Question: How do I create a custom shape (a quadrilateral with rounded corners) in Flutter?
It should look similar to the image.
Is there a way to plot each of vertices and then specify radius for the corners?

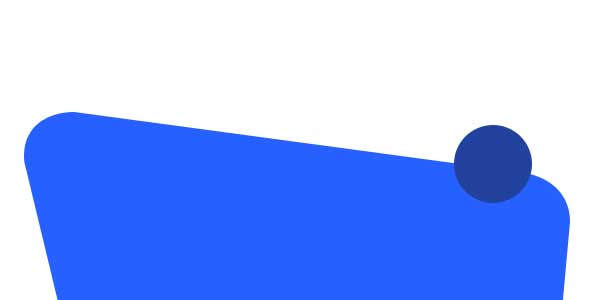
Answer: For any custom shape, you can use a CustomPainter. This gives you access to the rich Canvas drawing API, where you can draw shapes, text, lines, gradients, etc etc. You will need to work out the lines and curves to draw around the quadrilateral. (If you have access to a vector drawing package you can probably grab the curve parameters out of that, otherwise just experiment (best to use use absolute co-ordinates, rather than relative if working by hand).)
Here's a template for such a Widget - note, the numbers in this are nonsense - they are there you give you an idea of what to fill in where.
'''
final Path quadPath = new Path()
..moveTo(123.0, 12.2)
..relativeLineTo(1.1, -0.2)
..relativeCubicTo(4.2, -0.6, 12.1, 1.3, 3.2, 3.1)
// etc all the way around
..close();
class LogoWidget extends StatelessWidget {
@override
Widget build(BuildContext context) {
return new SizedBox(
width: 350.0,
height: 240.0,
child: new CustomPaint(
painter: new LogoPainter(),
),
);
}
}
class LogoPainter extends CustomPainter {
@override
void paint(Canvas canvas, Size size) {
Paint paint = new Paint()
..color = Colors.blue
..strokeWidth = 0.0;
canvas.drawPath(quadPath, paint);
paint.color = Colors.blue[600];
canvas.drawCircle(new Offset(123.4, 56.7), 12.0, paint);
}
@override
bool shouldRepaint(CustomPainter oldDelegate) {
return true;
}
}
'''